Aerial crown-view tile of a tropical tree (Barro Colorado Island, Panama), acquired 20240918:
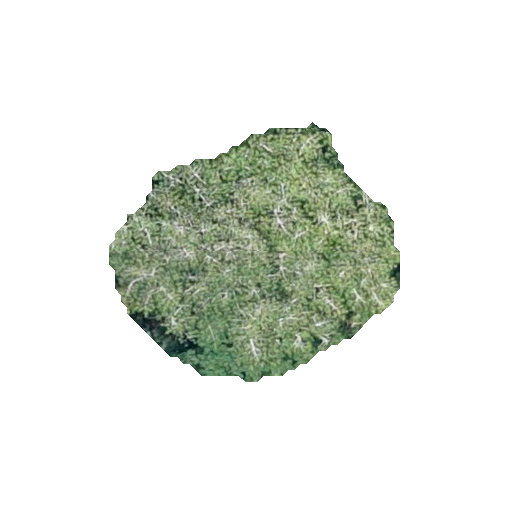
Species: Virola surinamensis
GBIF accepted scientific name: Virola surinamensis
Crown area: 81.129 m²